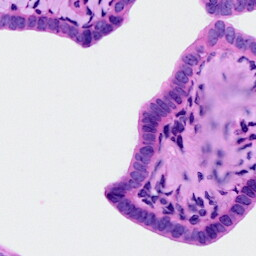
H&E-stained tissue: Ovarian